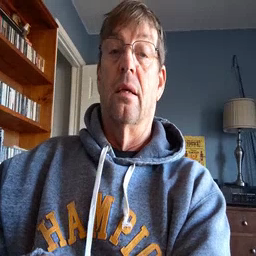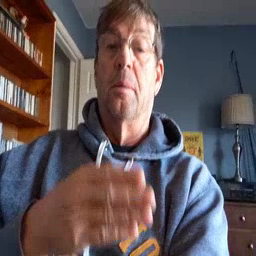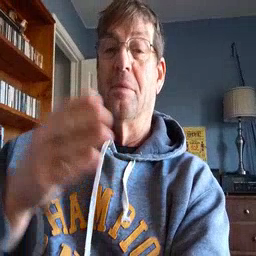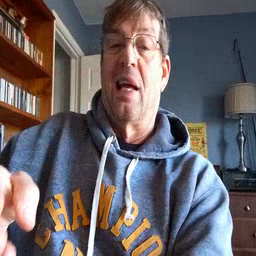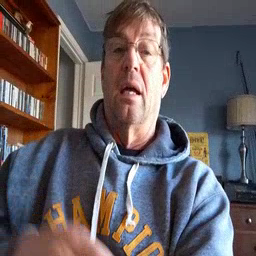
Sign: beside